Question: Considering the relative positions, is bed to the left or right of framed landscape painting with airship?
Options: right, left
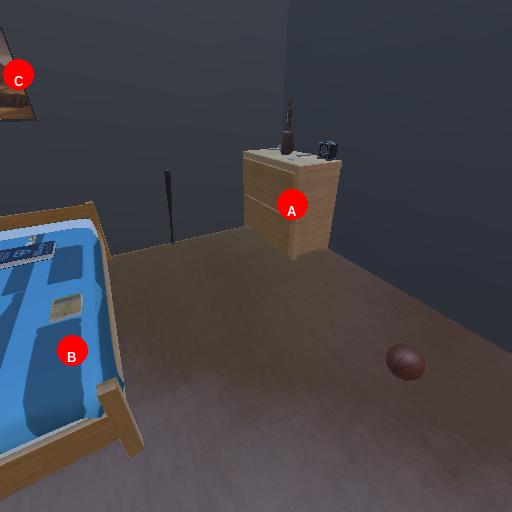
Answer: right